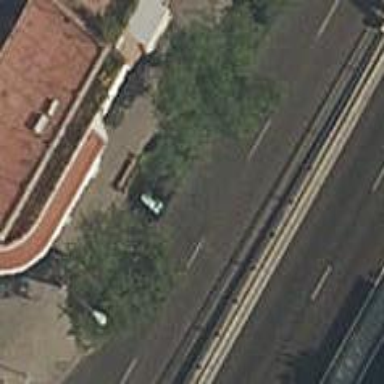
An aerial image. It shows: Motorcycle parking facility.